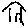
Label: house